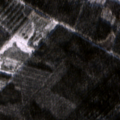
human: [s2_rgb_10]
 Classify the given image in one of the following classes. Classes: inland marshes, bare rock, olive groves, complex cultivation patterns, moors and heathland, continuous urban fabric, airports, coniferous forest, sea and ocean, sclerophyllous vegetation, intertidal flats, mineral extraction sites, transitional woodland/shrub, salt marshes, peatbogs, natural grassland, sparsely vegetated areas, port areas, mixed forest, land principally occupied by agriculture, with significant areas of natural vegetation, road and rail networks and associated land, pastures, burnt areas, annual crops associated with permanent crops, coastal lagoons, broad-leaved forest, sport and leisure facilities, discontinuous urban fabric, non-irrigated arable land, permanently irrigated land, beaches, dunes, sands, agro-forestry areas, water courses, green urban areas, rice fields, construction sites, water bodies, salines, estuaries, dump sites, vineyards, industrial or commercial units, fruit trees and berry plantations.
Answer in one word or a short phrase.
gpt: coniferous forest, mixed forest, transitional woodland/shrub